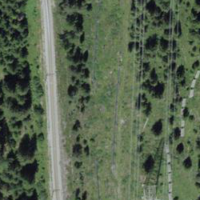
EUNIS habitat code: 43
Species observed at this site:
Amelanchier ovalis